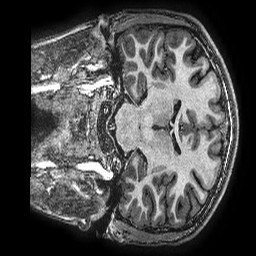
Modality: T1w
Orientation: coronal
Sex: male
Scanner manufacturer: ge
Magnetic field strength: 3 T
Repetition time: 0.00766 s
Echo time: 0.003476 s